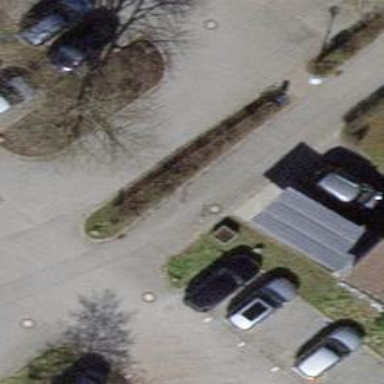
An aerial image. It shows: Bollard.